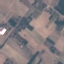
Label: PermanentCrop